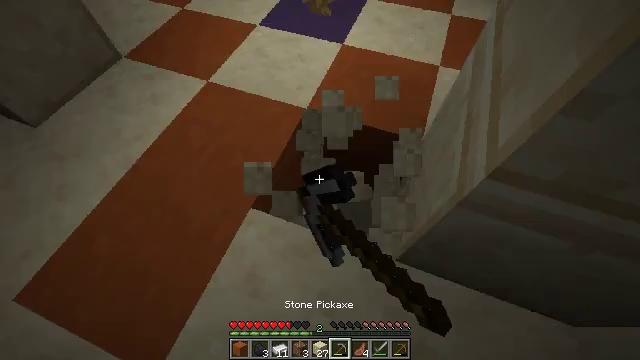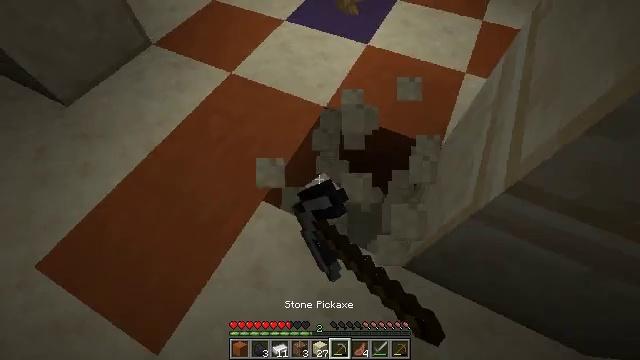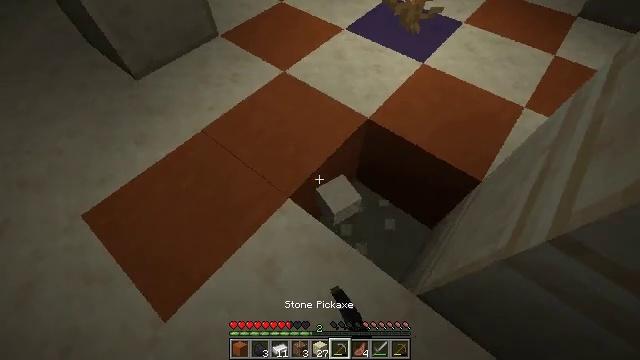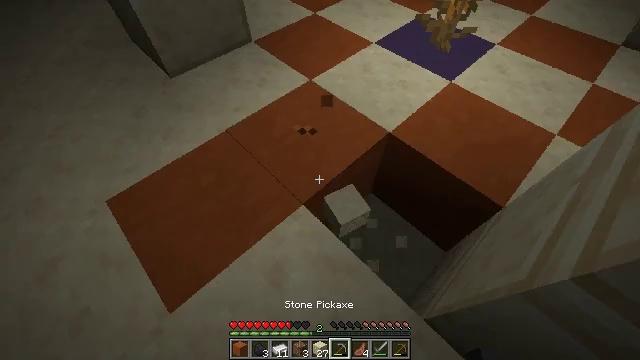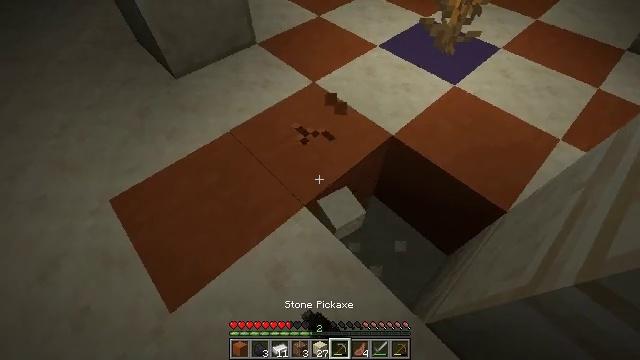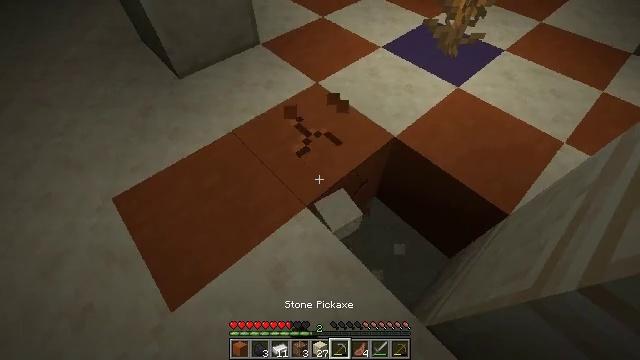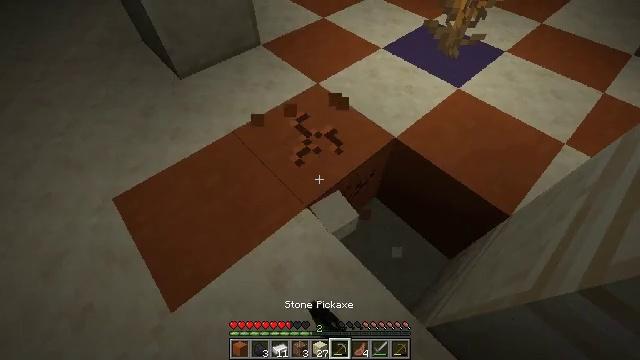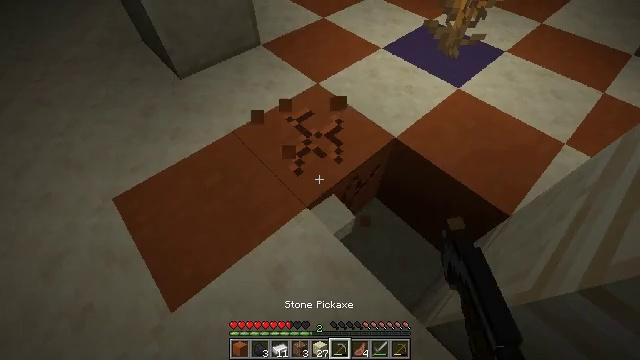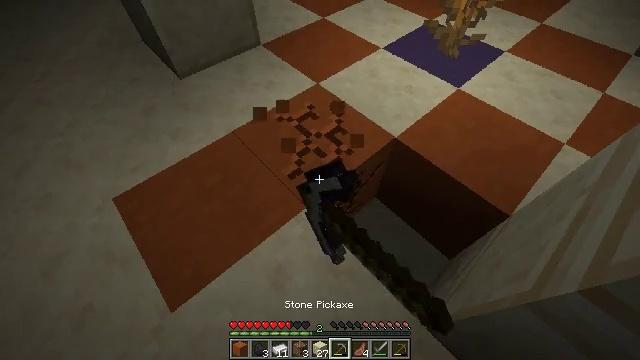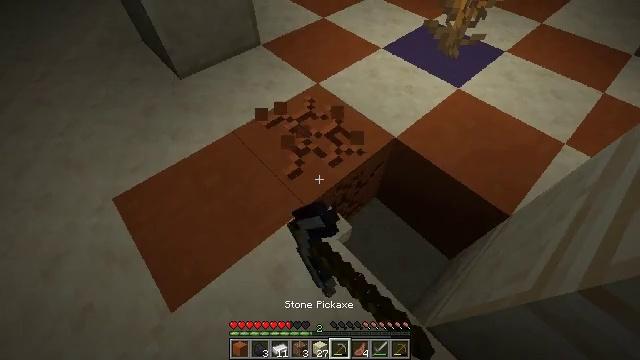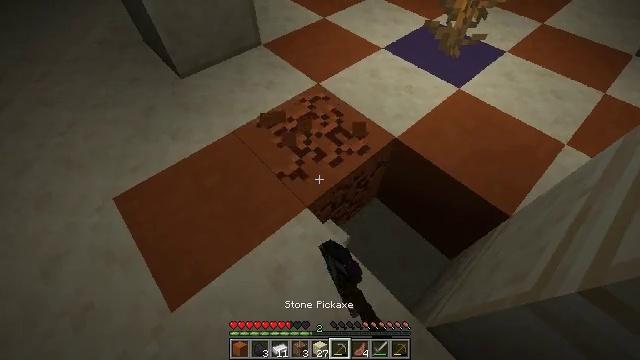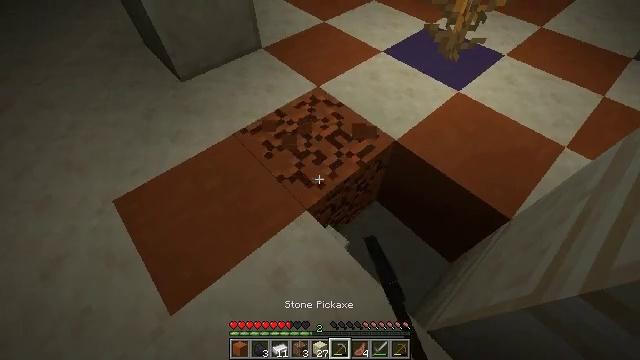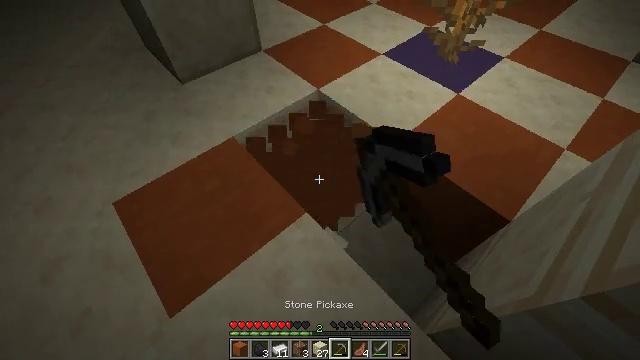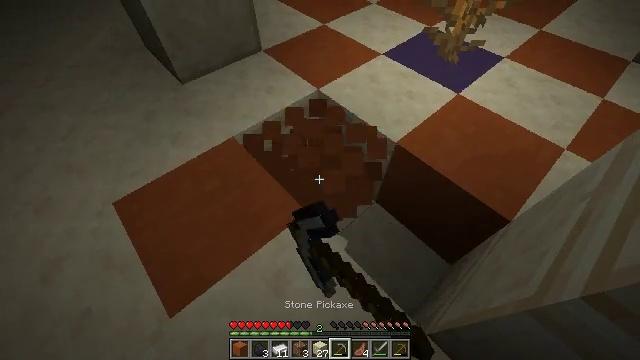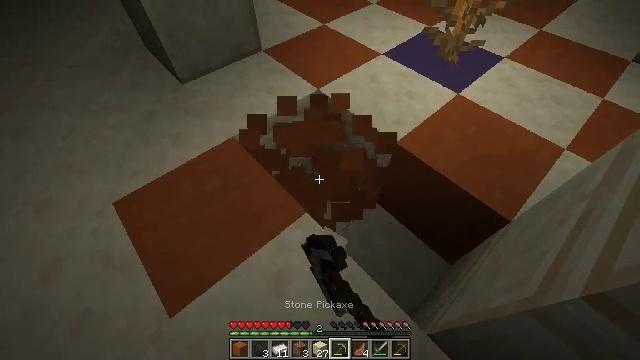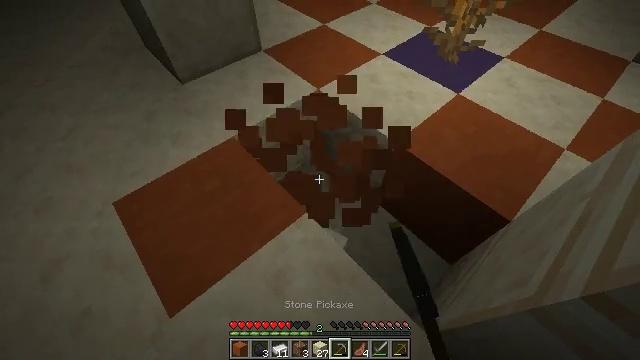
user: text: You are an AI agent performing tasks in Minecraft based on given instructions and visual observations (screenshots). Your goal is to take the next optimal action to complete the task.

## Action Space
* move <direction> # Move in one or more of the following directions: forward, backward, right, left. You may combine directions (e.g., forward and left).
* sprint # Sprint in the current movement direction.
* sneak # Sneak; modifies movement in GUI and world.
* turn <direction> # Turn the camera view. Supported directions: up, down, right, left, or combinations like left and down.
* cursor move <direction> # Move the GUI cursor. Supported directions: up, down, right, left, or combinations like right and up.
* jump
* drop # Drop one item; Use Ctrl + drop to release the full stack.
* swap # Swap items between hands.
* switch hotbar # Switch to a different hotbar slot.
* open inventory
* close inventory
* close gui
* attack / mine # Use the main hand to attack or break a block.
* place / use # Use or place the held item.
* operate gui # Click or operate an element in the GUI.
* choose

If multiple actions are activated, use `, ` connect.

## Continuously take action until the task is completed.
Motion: motion action
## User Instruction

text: Break the orange terracotta for materials.
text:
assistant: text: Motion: turn left, attack / mine
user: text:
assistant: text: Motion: turn left and up, attack / mine
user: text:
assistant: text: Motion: turn left and up, attack / mine
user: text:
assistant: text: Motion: attack / mine
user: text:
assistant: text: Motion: attack / mine
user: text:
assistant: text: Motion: attack / mine
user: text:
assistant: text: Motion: attack / mine
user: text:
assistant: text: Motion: attack / mine
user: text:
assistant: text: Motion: attack / mine
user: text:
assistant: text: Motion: attack / mine
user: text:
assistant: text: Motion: attack / mine
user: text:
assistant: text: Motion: attack / mine
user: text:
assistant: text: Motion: attack / mine
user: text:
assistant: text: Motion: attack / mine
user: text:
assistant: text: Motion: attack / mine
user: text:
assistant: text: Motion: attack / mine
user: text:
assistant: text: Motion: attack / mine